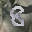
Label: 8